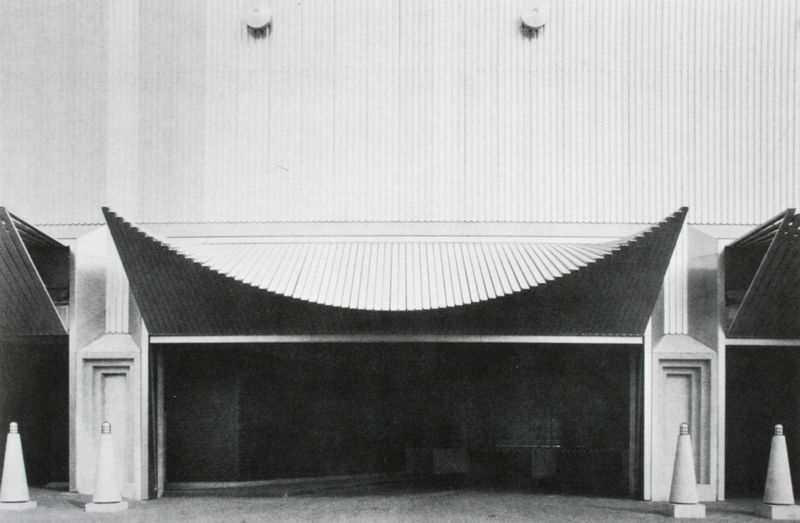
Titel: Ansicht einer Toreinfahrt
Künstler: Santiago Calatrava
Standort: Coesfeld/Lette
Institution: Industrieanlage
Schlagwörter: himmel, kampf, weiß, wolken, ocker, braun, frisur, haar, holz, lampen, schwarz, dach, beige, stein, huf, hufe, foto, allegorie, kentauren, tiermensch, poller, garage, geälde, werfen, menschtier, tiermenschen, machtspiel